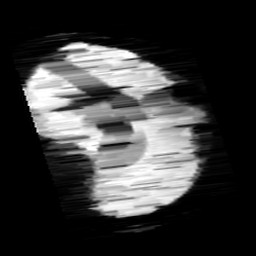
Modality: minIP
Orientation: sagittal
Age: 13
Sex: female
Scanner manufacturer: siemens
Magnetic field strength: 3 T
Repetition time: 0.027 s
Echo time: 0.02 s